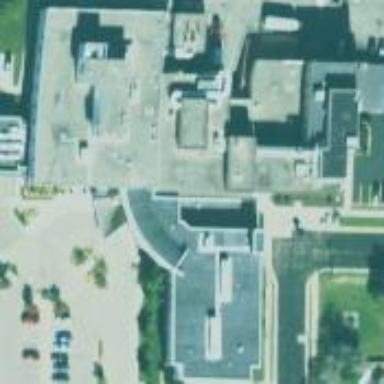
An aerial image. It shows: Hospital building.